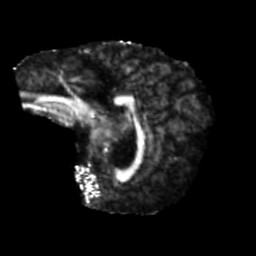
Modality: FA
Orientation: sagittal
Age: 59
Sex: female
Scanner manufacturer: siemens
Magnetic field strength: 3 T
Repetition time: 5.47 s
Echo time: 0.0854 s